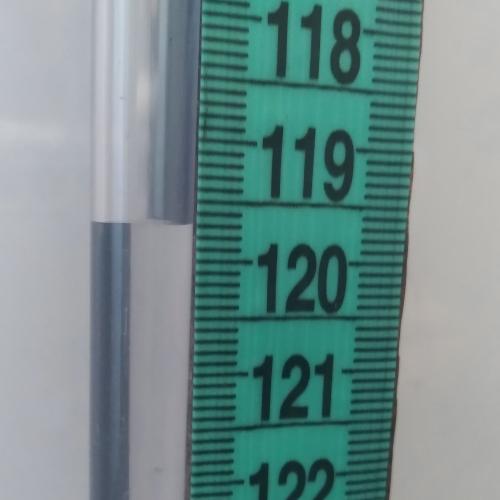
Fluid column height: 119.7 cm